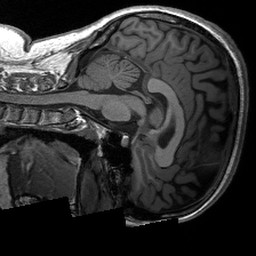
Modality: T1w
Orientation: sagittal
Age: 24
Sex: female
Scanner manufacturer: siemens
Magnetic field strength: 3 T
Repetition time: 2.3 s
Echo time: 0.00233 s